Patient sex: M
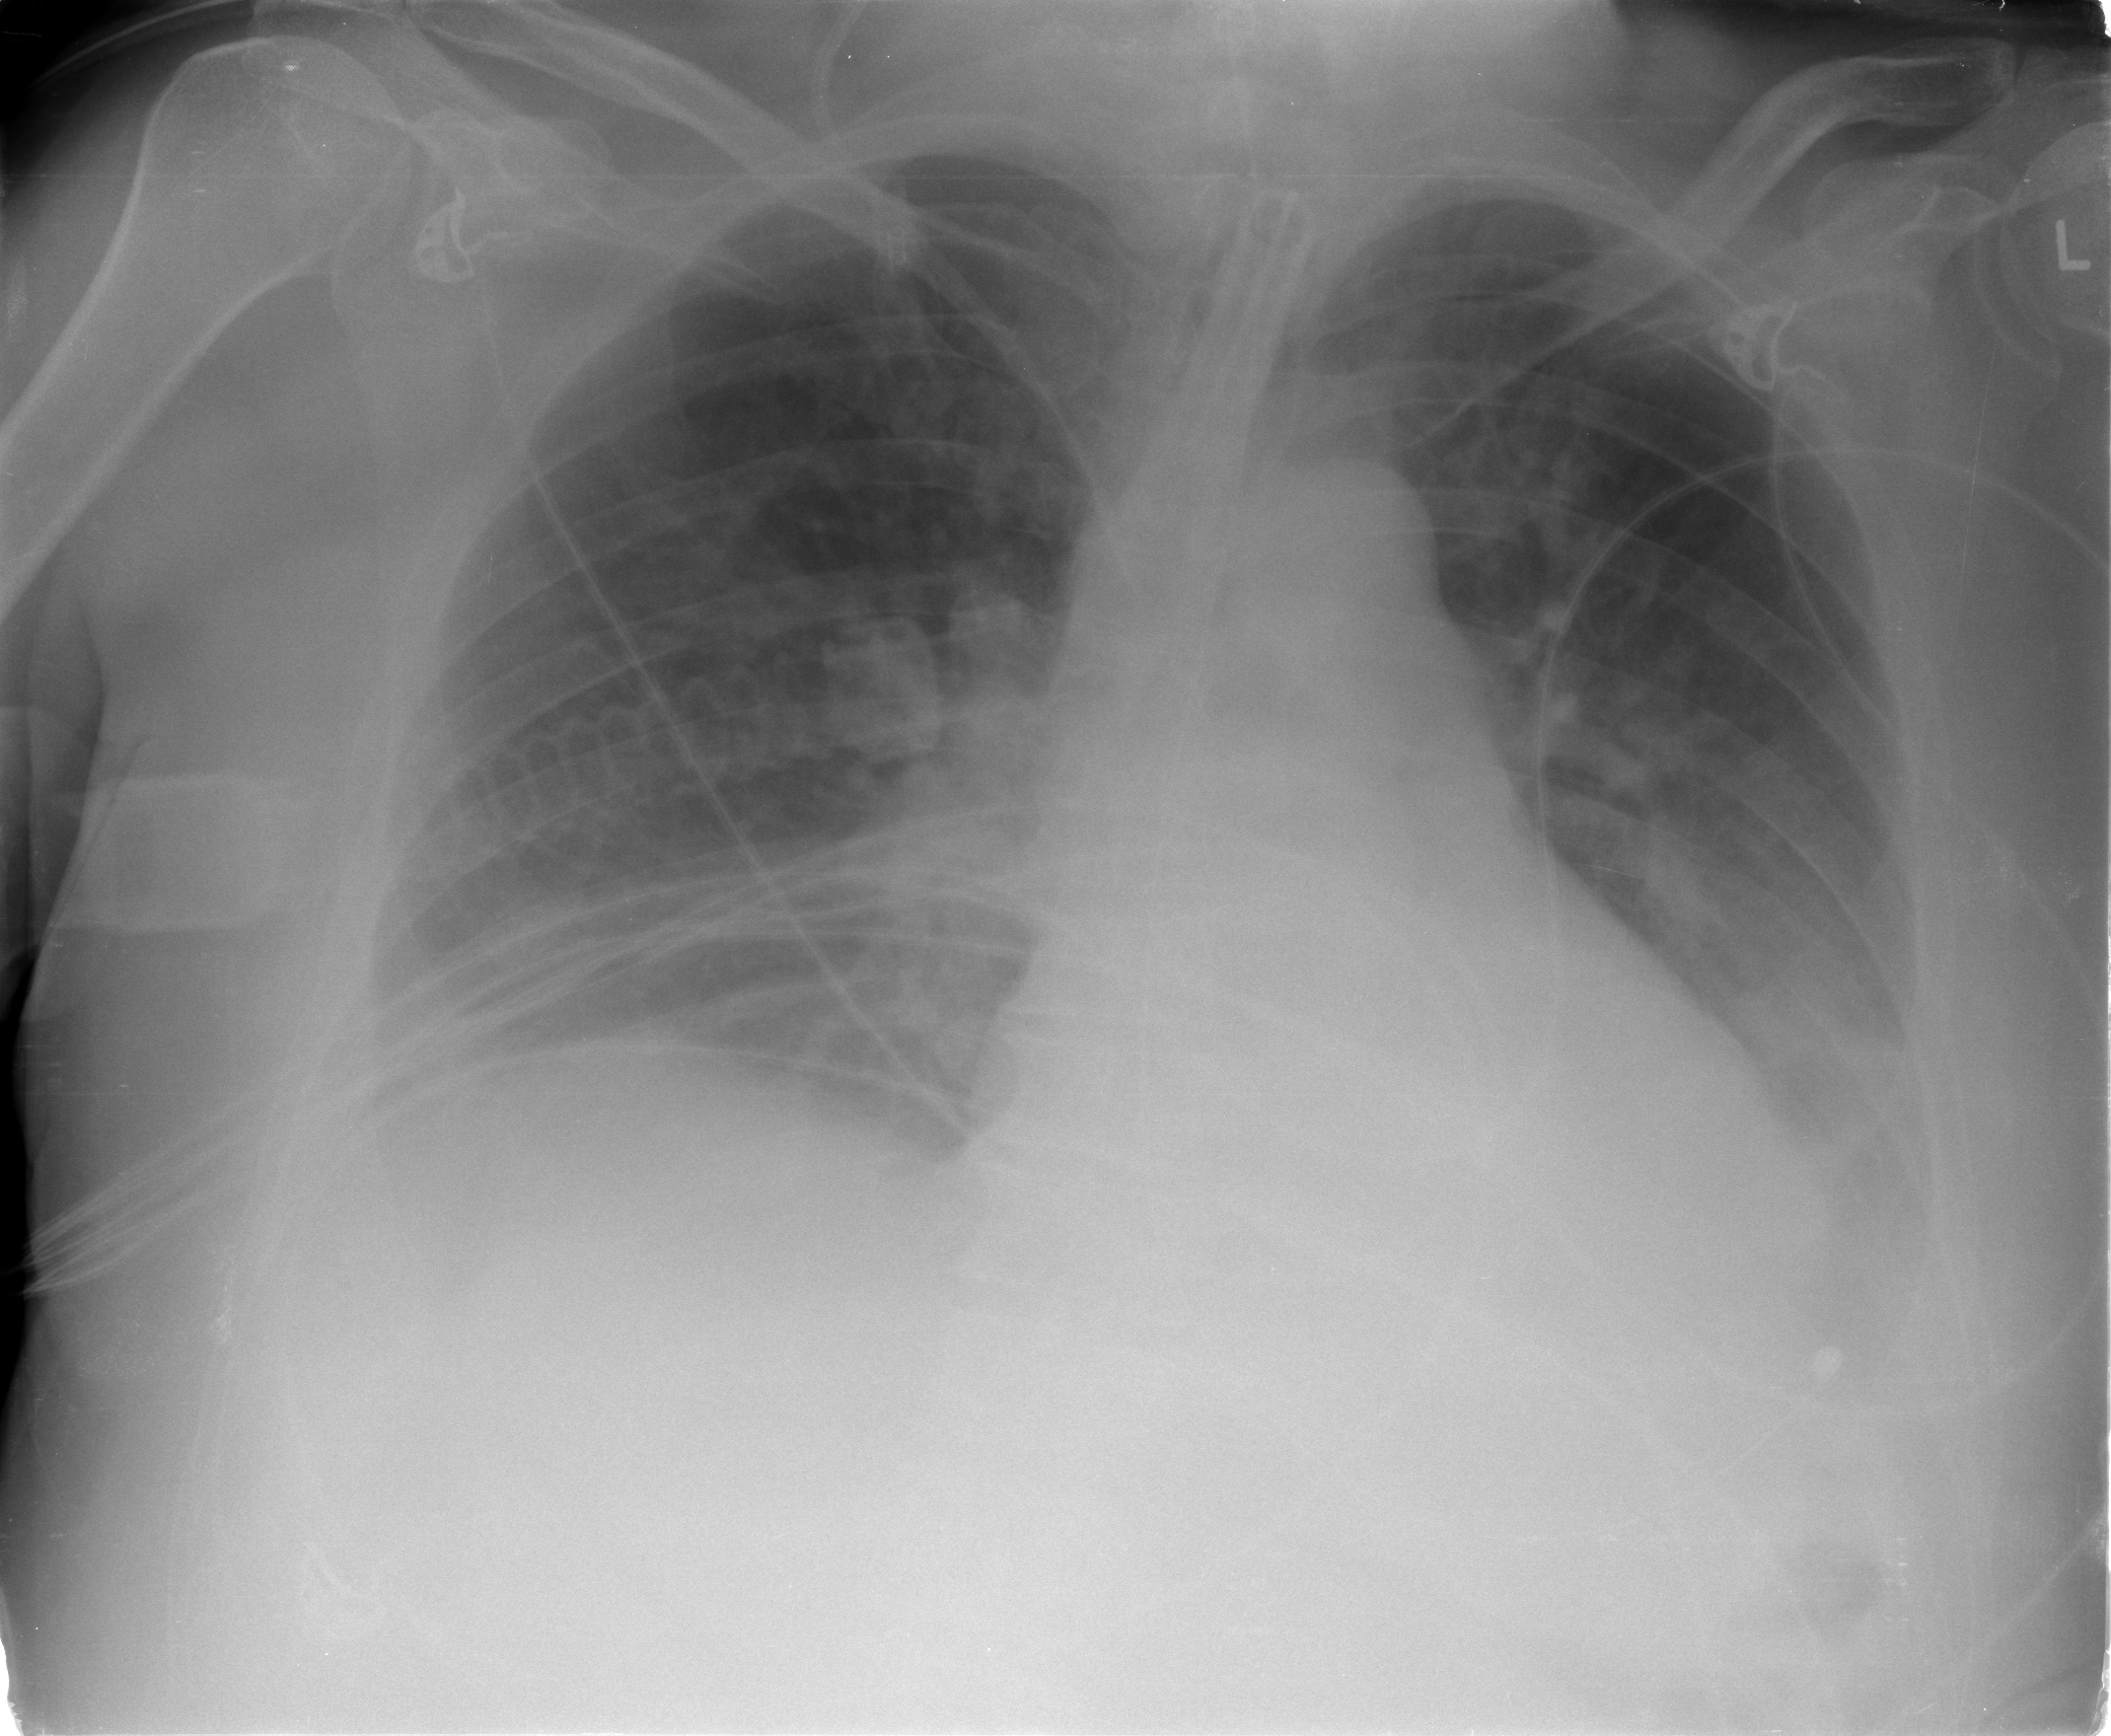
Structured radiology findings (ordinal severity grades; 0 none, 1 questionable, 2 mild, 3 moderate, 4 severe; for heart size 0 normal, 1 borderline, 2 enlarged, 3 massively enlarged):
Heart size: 2
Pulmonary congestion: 2
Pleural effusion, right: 2
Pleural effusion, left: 2
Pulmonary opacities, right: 2
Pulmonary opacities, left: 2
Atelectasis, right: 2
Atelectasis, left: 3